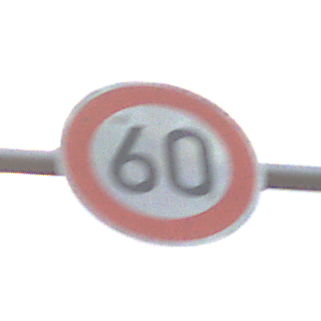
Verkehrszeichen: Geschwindigkeit60
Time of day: MorningAfternoon
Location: Outdoor (Suburban)
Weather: Overcast
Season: NotSpecified
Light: Natural